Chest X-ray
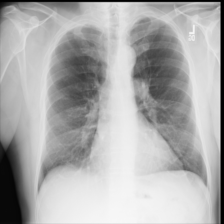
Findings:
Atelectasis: negative
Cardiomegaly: negative
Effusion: negative
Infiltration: negative
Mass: negative
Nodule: negative
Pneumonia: negative
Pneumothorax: negative
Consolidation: negative
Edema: negative
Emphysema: negative
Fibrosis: negative
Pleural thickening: positive
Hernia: negative